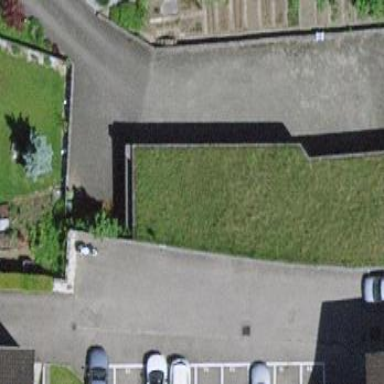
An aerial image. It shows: Group of garages.